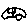
Label: car